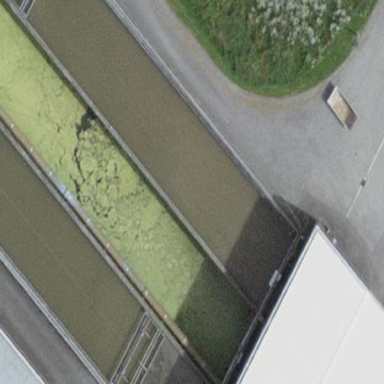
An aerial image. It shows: Image of wastewater.